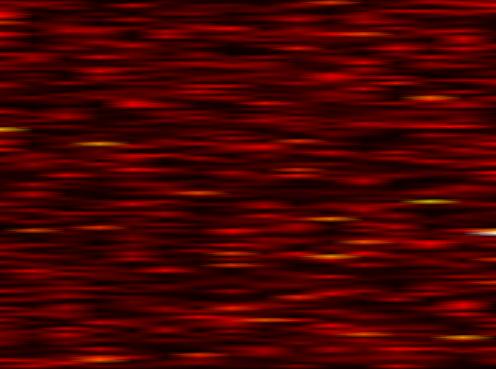
Label: FBMC